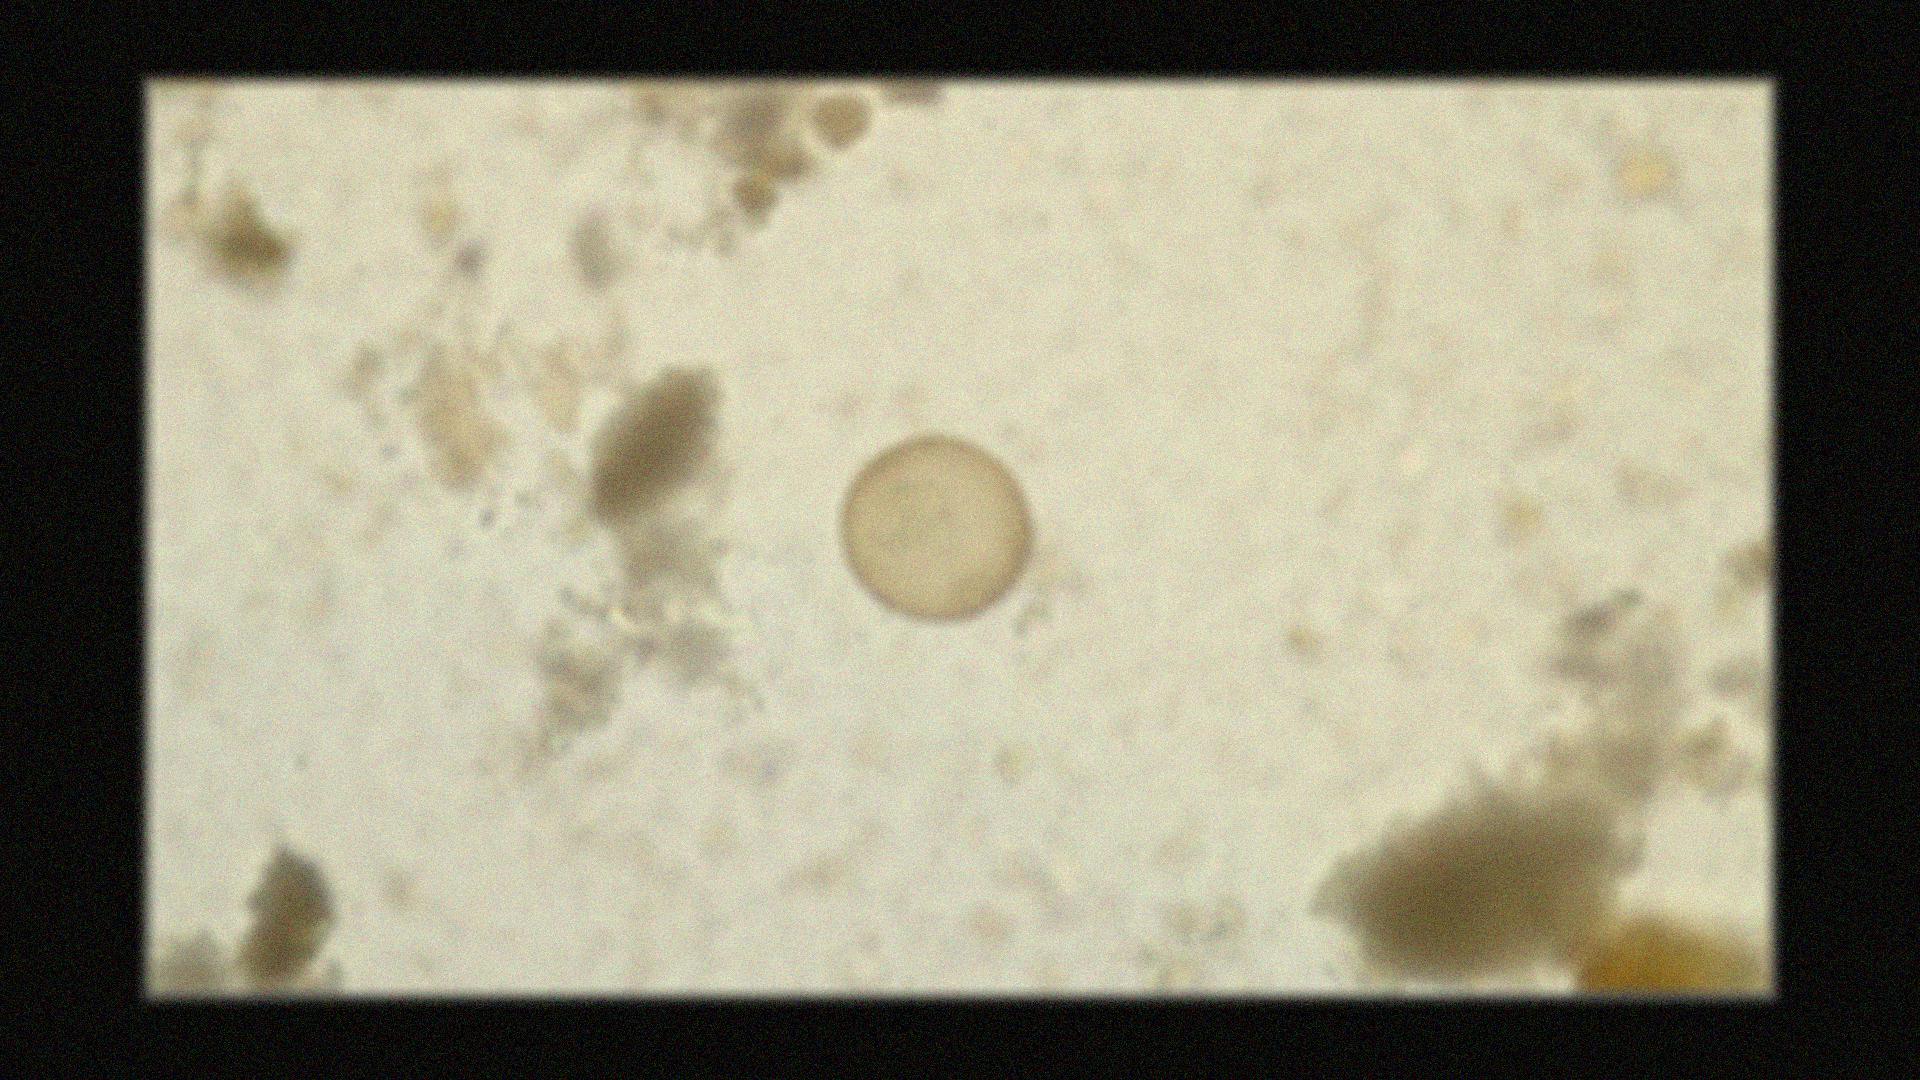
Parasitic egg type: Hymenolepis diminuta